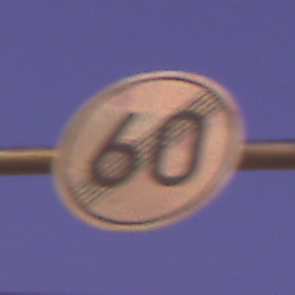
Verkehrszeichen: EndeGeschwindigkeit60
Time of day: Night
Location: Outdoor (Urban)
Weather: Clear
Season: NotSpecified
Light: Artificial